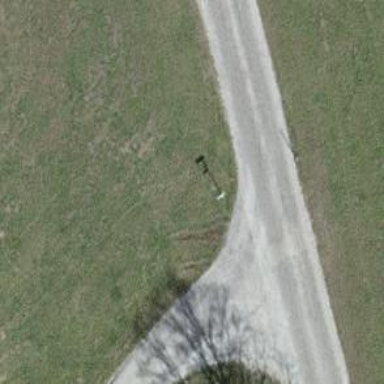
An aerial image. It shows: Guidepost providing information.